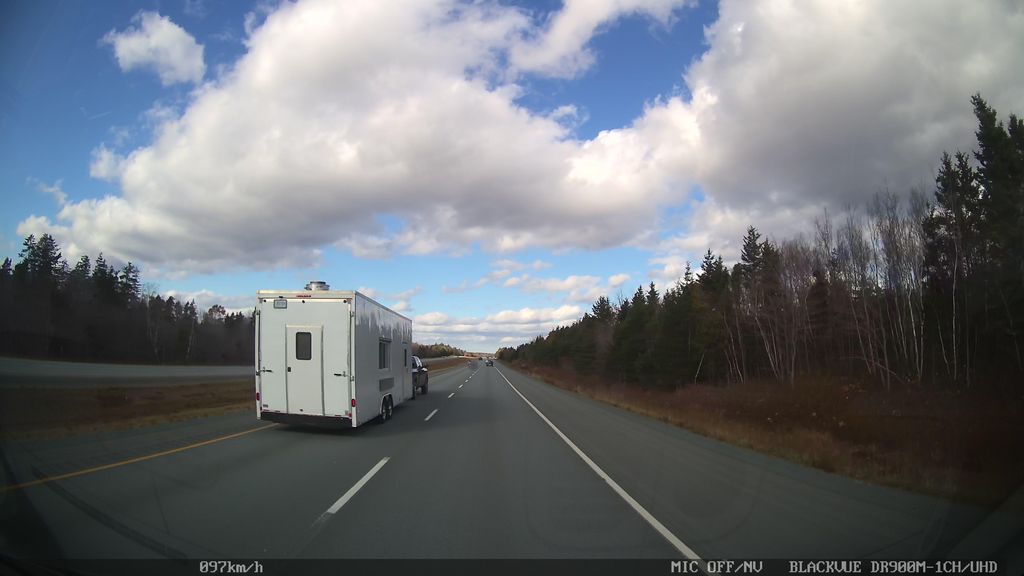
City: halifax